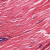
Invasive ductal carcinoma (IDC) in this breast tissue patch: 0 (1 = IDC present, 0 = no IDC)